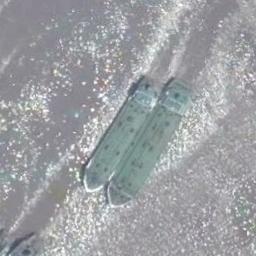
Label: ship